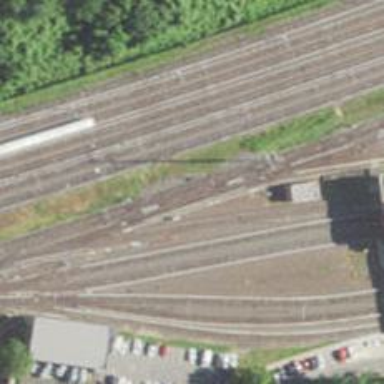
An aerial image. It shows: Electrified rail passing through service yard.